Question: websocket / sse are used to send data to client browser. Online stock quotes, or twitters updating timeline or feed are examples of it.
I have a page ( see image ) that ( should ) show data ( sql ) from server to browser ( page ).
when a button is clicked ( like a left/right arrow click, as seen in image ) it should show ( refresh ) new data. Will websocket be suitable for such a need.
If not then what should I use. Since i am using python will a web python framework ( cherrypy, flask ) be handy.
Am i thinking in proper direction ( considering I am relatively new to this )

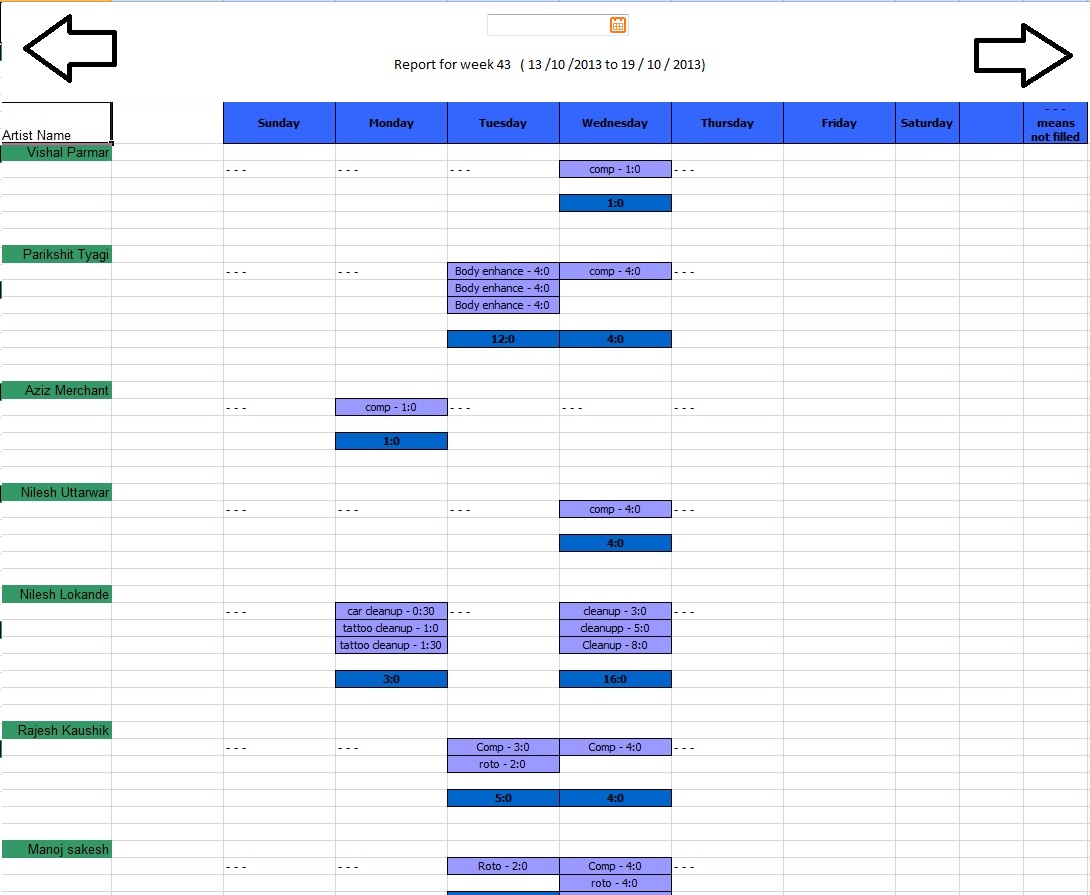
Answer: You don't need websockets to load data to a webpage dynamically. Instead, you can use jQuery's method to load a page and put it into a div. Here's an example from jquery.org:
'''
$( "#result" ).load( "ajax/test.html", function() {
alert( "Load was performed." );
});
'''
And here's the jQuery help page for the .load() method: <URL>.